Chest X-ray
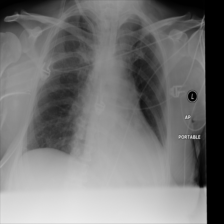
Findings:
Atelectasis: negative
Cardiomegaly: negative
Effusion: negative
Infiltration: negative
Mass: negative
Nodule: negative
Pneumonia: negative
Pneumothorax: negative
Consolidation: negative
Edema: negative
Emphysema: negative
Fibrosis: negative
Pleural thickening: negative
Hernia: negative